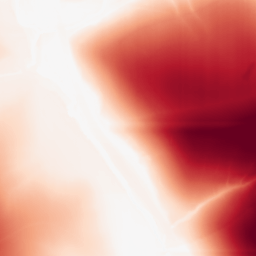
Category: morphological
Decomposition family: rolling_ball
Decomposition parameters: radius: 200
Upsampling method: lanczos
Upsampling parameters: scale: 4
Upsampling scale: 4